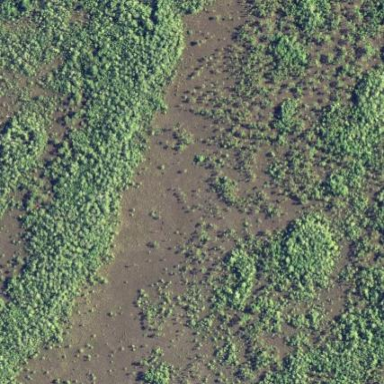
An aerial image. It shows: Beautiful wet meadow natural wetland.